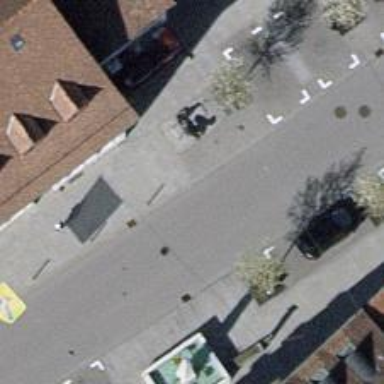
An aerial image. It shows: Bollard.